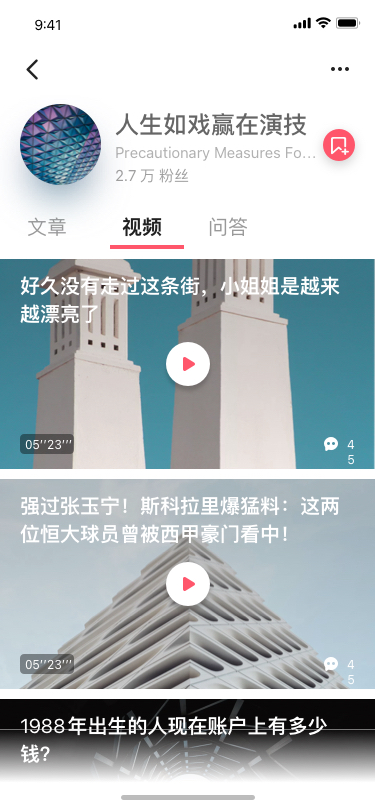
Text in this UI design:
文章
视频
问答
好久没有走过这条街，小姐姐是越来越漂亮了
05’’23’’’
45
强过张玉宁！斯科拉里爆猛料：这两位恒大球员曾被西甲豪门看中！
05’’23’’’
45
1988年出生的人现在账户上有多少钱？
人生如戏赢在演技
Precautionary Measures Fo…
2.7 万 粉丝
Say something…